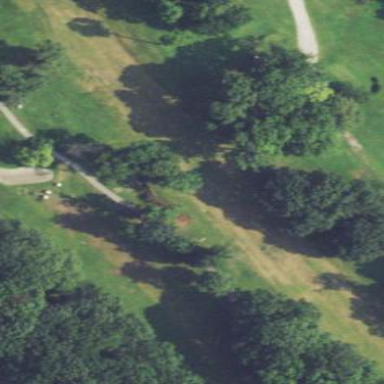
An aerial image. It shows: Grassy area designated as golf fairway.